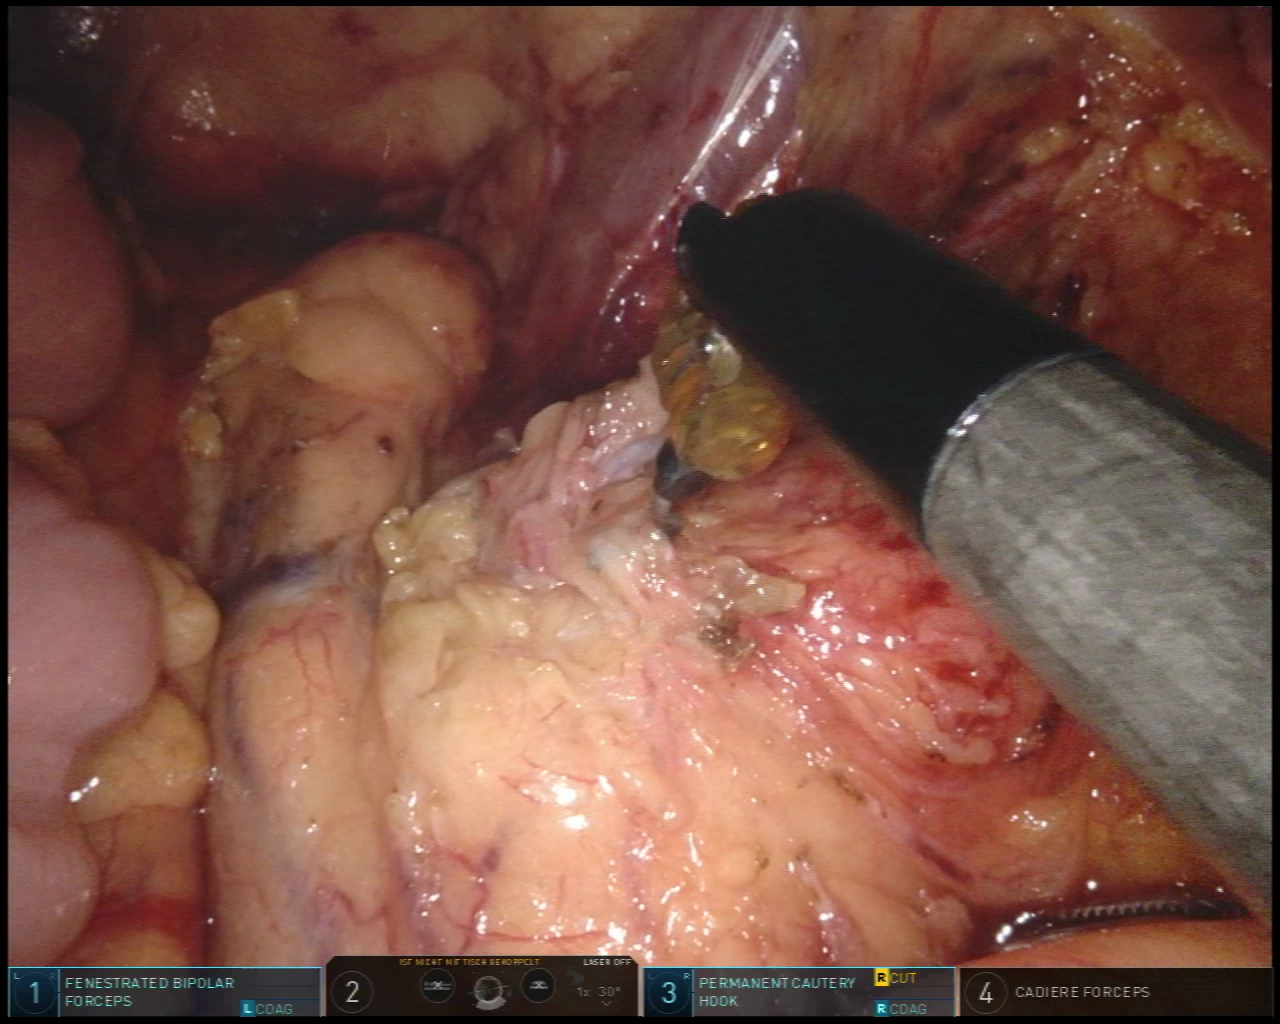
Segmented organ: ureter
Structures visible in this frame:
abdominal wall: no
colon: yes
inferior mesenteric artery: no
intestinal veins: no
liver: no
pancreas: no
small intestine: no
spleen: no
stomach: no
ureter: yes
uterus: no
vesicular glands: no